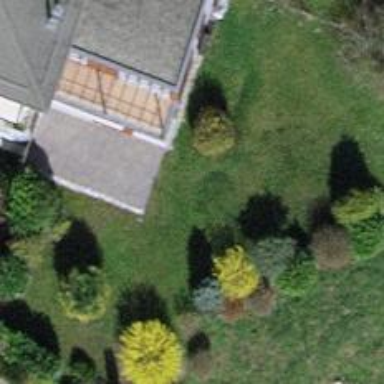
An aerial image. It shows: Residential garden.